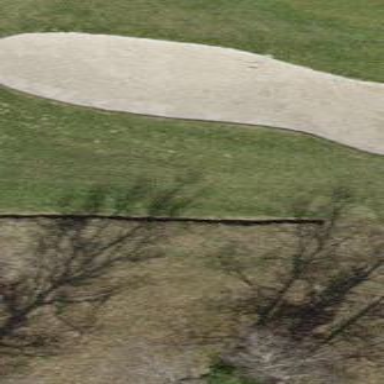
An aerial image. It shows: Sand bunker on golf course.